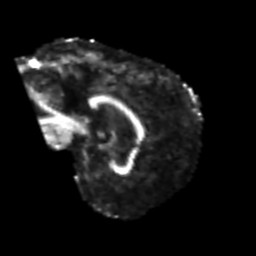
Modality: FA
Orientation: sagittal
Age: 66
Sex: female
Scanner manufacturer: siemens
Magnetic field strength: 3 T
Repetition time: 4.999 s
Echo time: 0.07946 s